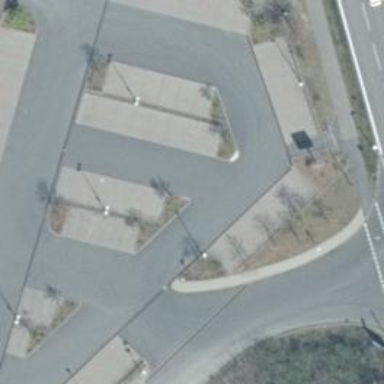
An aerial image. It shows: Parking aisle designated as service road.